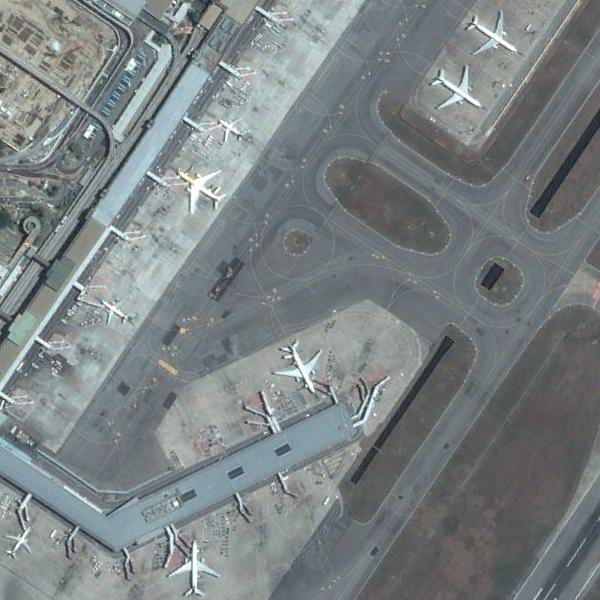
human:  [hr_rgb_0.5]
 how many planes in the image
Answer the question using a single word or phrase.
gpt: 8